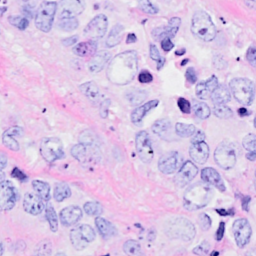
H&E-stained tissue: Breast